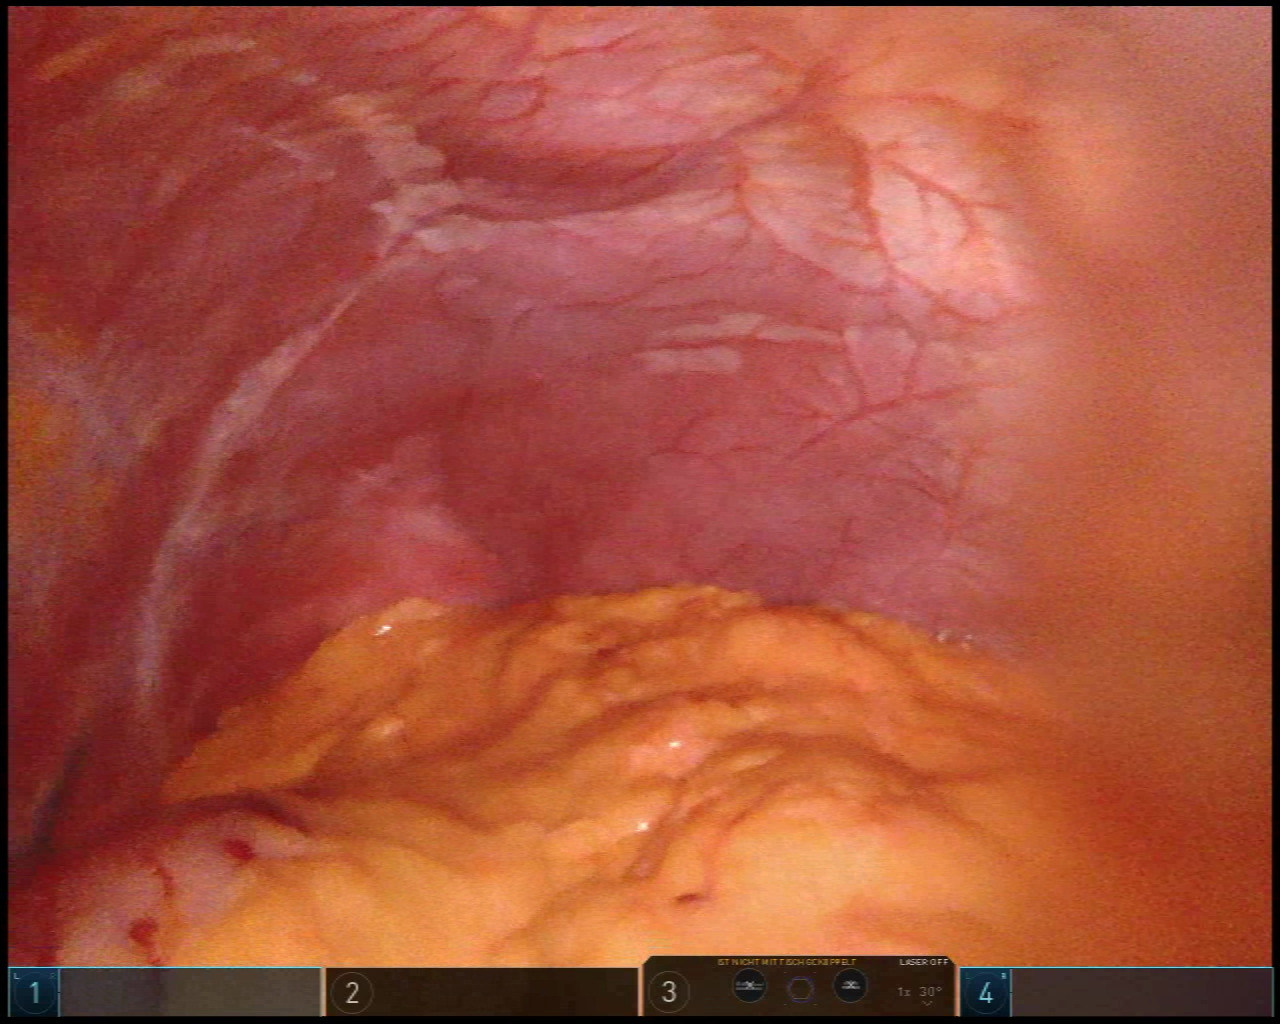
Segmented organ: stomach
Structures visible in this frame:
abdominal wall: yes
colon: no
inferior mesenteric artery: no
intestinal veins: no
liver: no
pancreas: no
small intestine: no
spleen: no
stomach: yes
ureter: no
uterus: no
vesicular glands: no